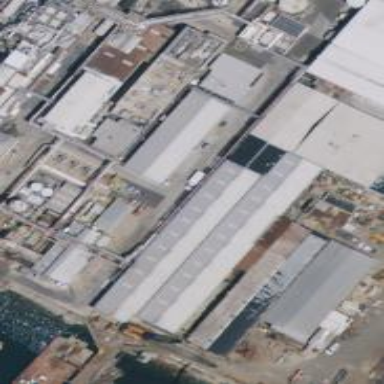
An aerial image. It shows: Industrial building.